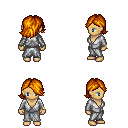
a pixel art fantasy rpg character, female body template, human, tanned skin, white robe, gold greaves, dark blonde swoop hairstyle, bracelets, four views (front, back, left, right), 2x2 character sprite sheet, small pixel art, hard edges, no anti-aliasing